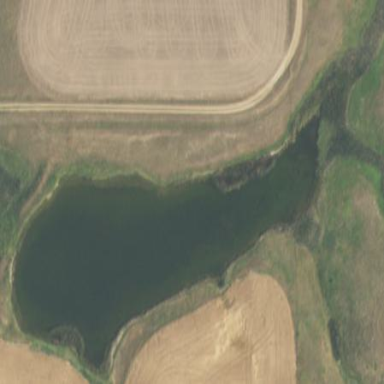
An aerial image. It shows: Reservoir.